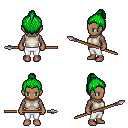
a pixel art fantasy rpg character, female body template, human, dark skin, white sleeveless shirt, white pants, green short topknot hairstyle, spear, four views (front, back, left, right), 2x2 character sprite sheet, small pixel art, hard edges, no anti-aliasing